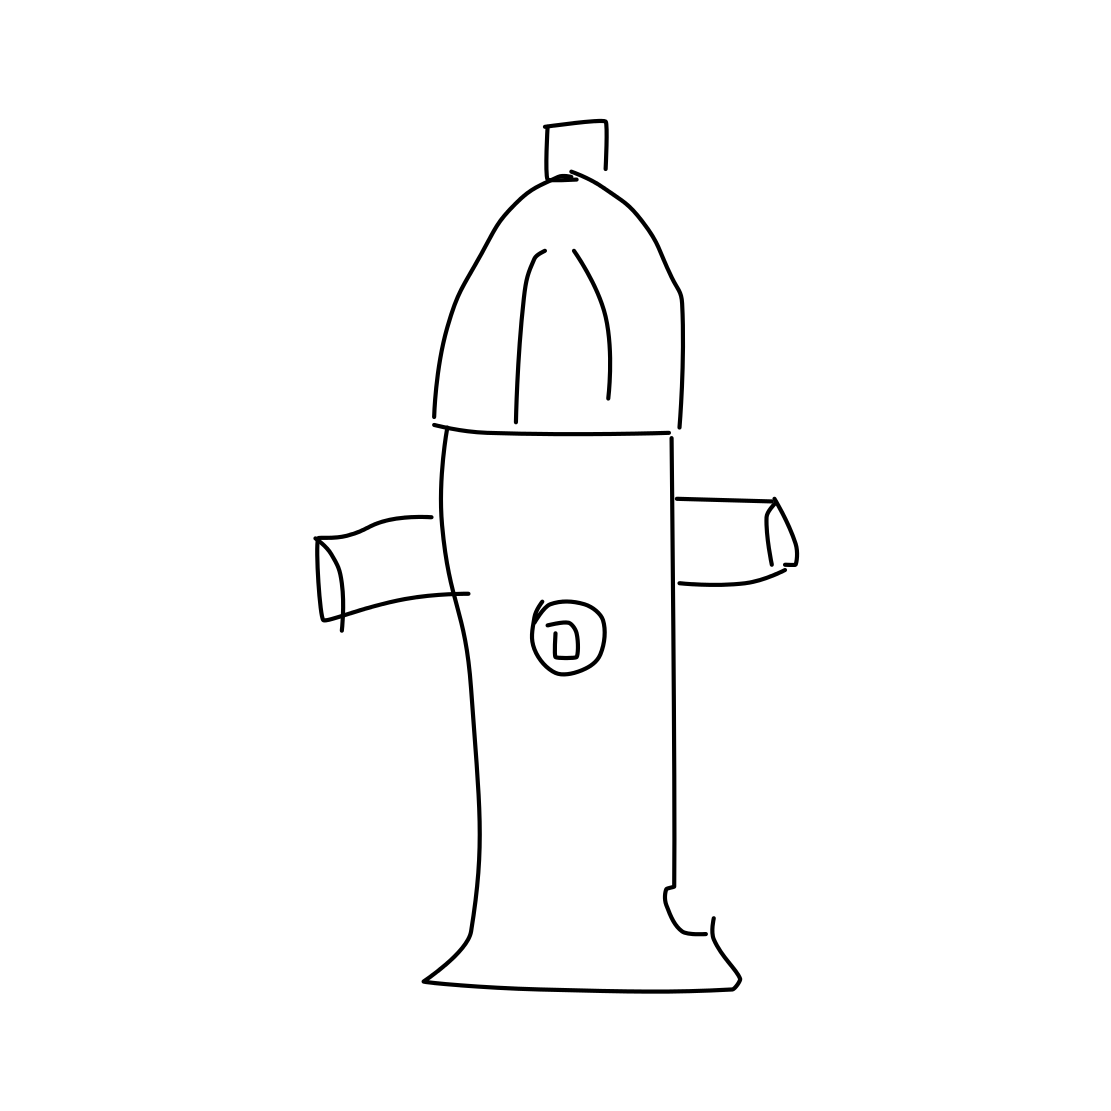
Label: fire hydrant